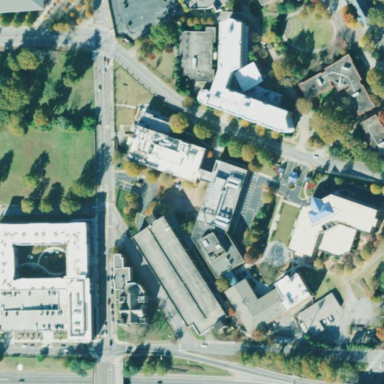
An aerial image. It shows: University.